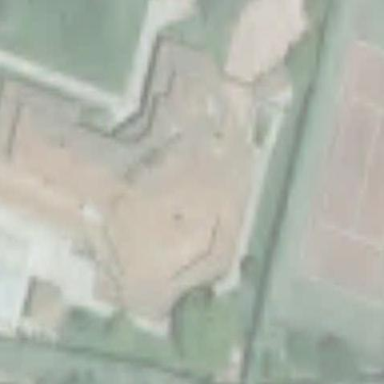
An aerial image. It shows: Part of building.